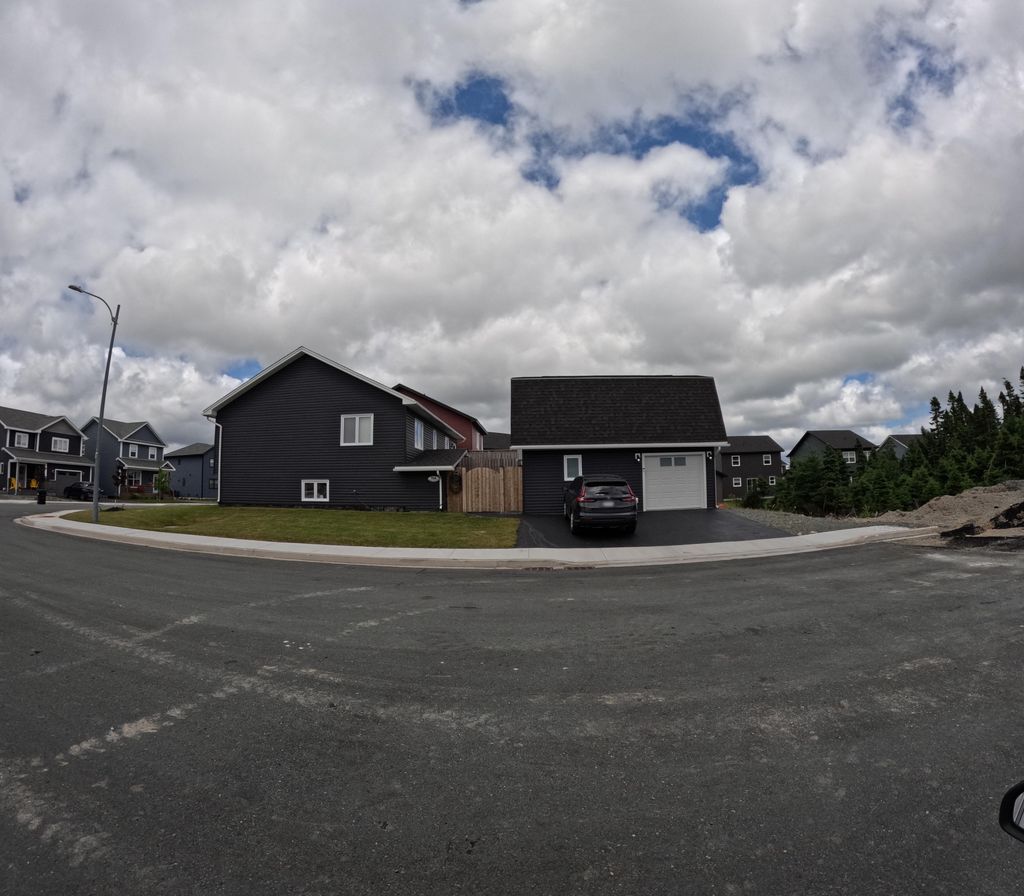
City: st_johns